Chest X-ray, AP view. Patient: 30 years old, sex F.
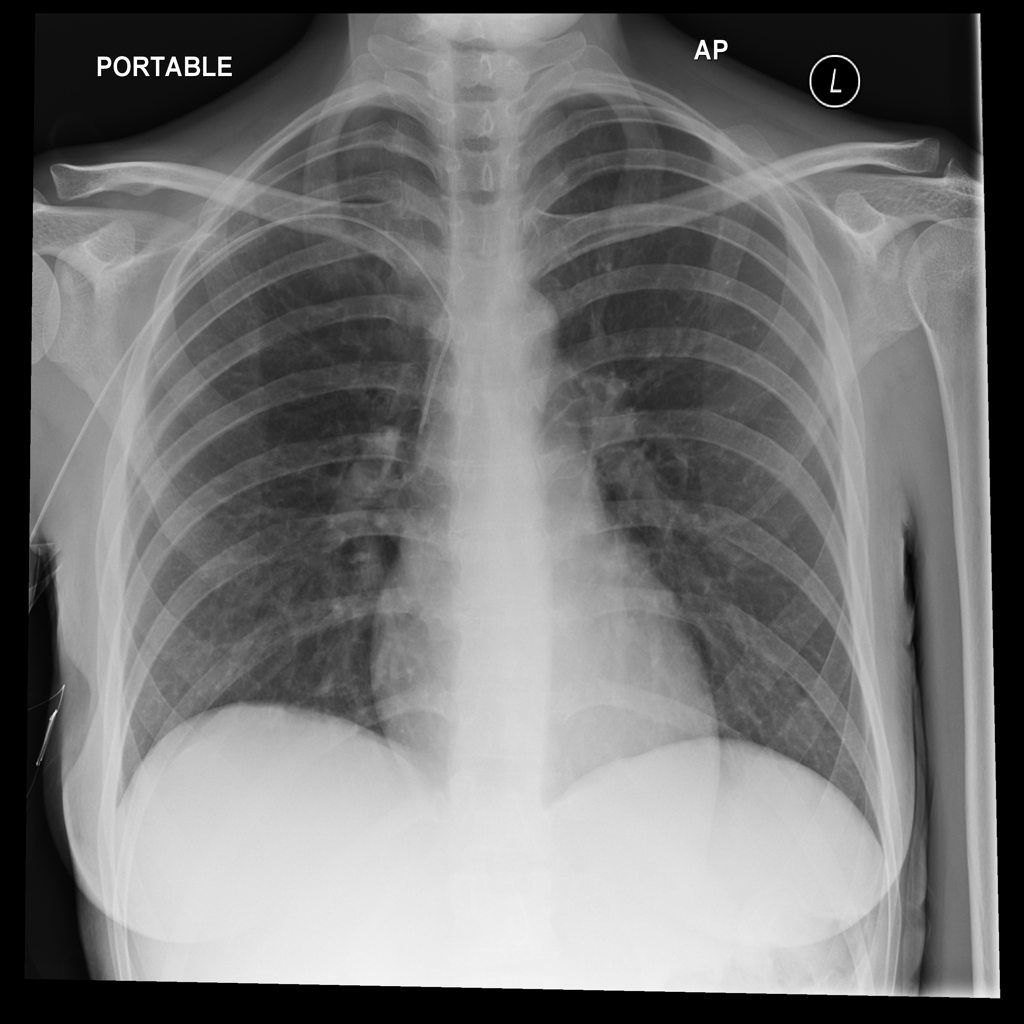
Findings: No Finding